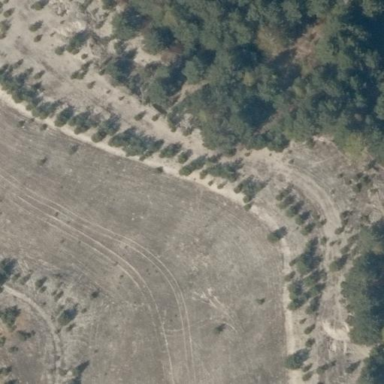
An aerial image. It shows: Patch of scrub vegetation.